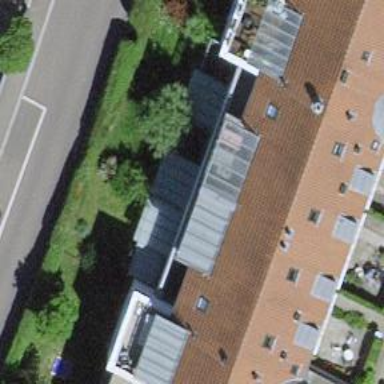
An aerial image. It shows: Building.